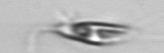
Label: Chrysochromulina_lanceolata